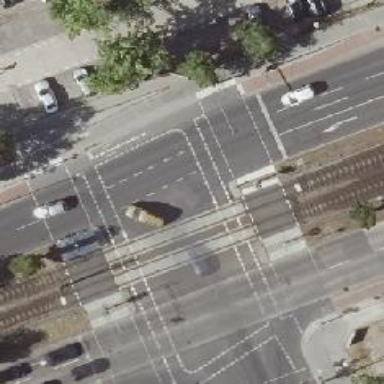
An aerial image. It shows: Tram crossing on the railway.